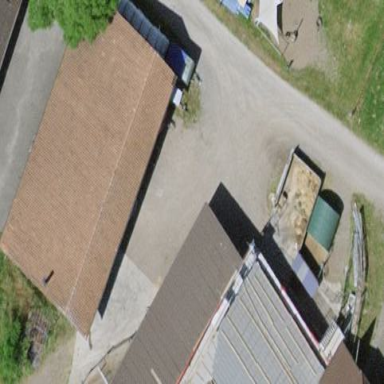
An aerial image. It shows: Rural barn.